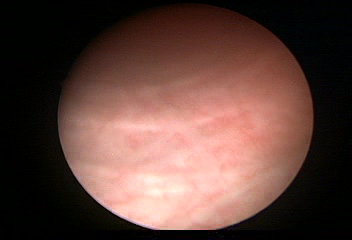
Modality: WLC
Class: Normal mucosa
Bladder cancer association: No